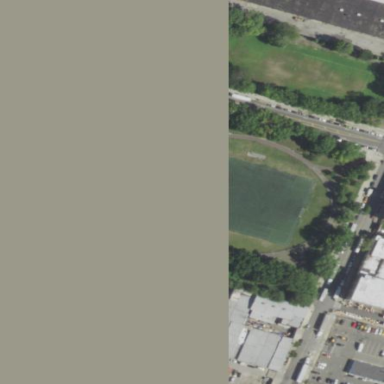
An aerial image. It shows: Soccer pitch for leisure land activities.